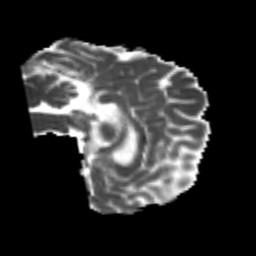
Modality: MD
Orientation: sagittal
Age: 22
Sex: female
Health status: healthy
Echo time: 0.074 s